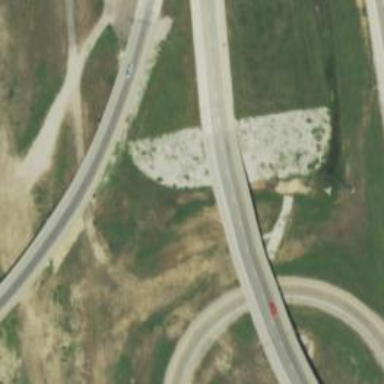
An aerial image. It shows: Bridge over motorway_link.